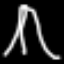
Label: The Eiffel Tower